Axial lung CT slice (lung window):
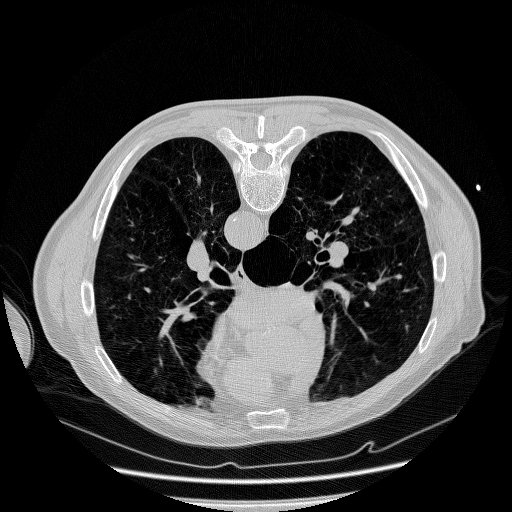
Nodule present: no